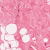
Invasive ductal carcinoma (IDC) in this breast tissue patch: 0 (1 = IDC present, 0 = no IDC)